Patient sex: F
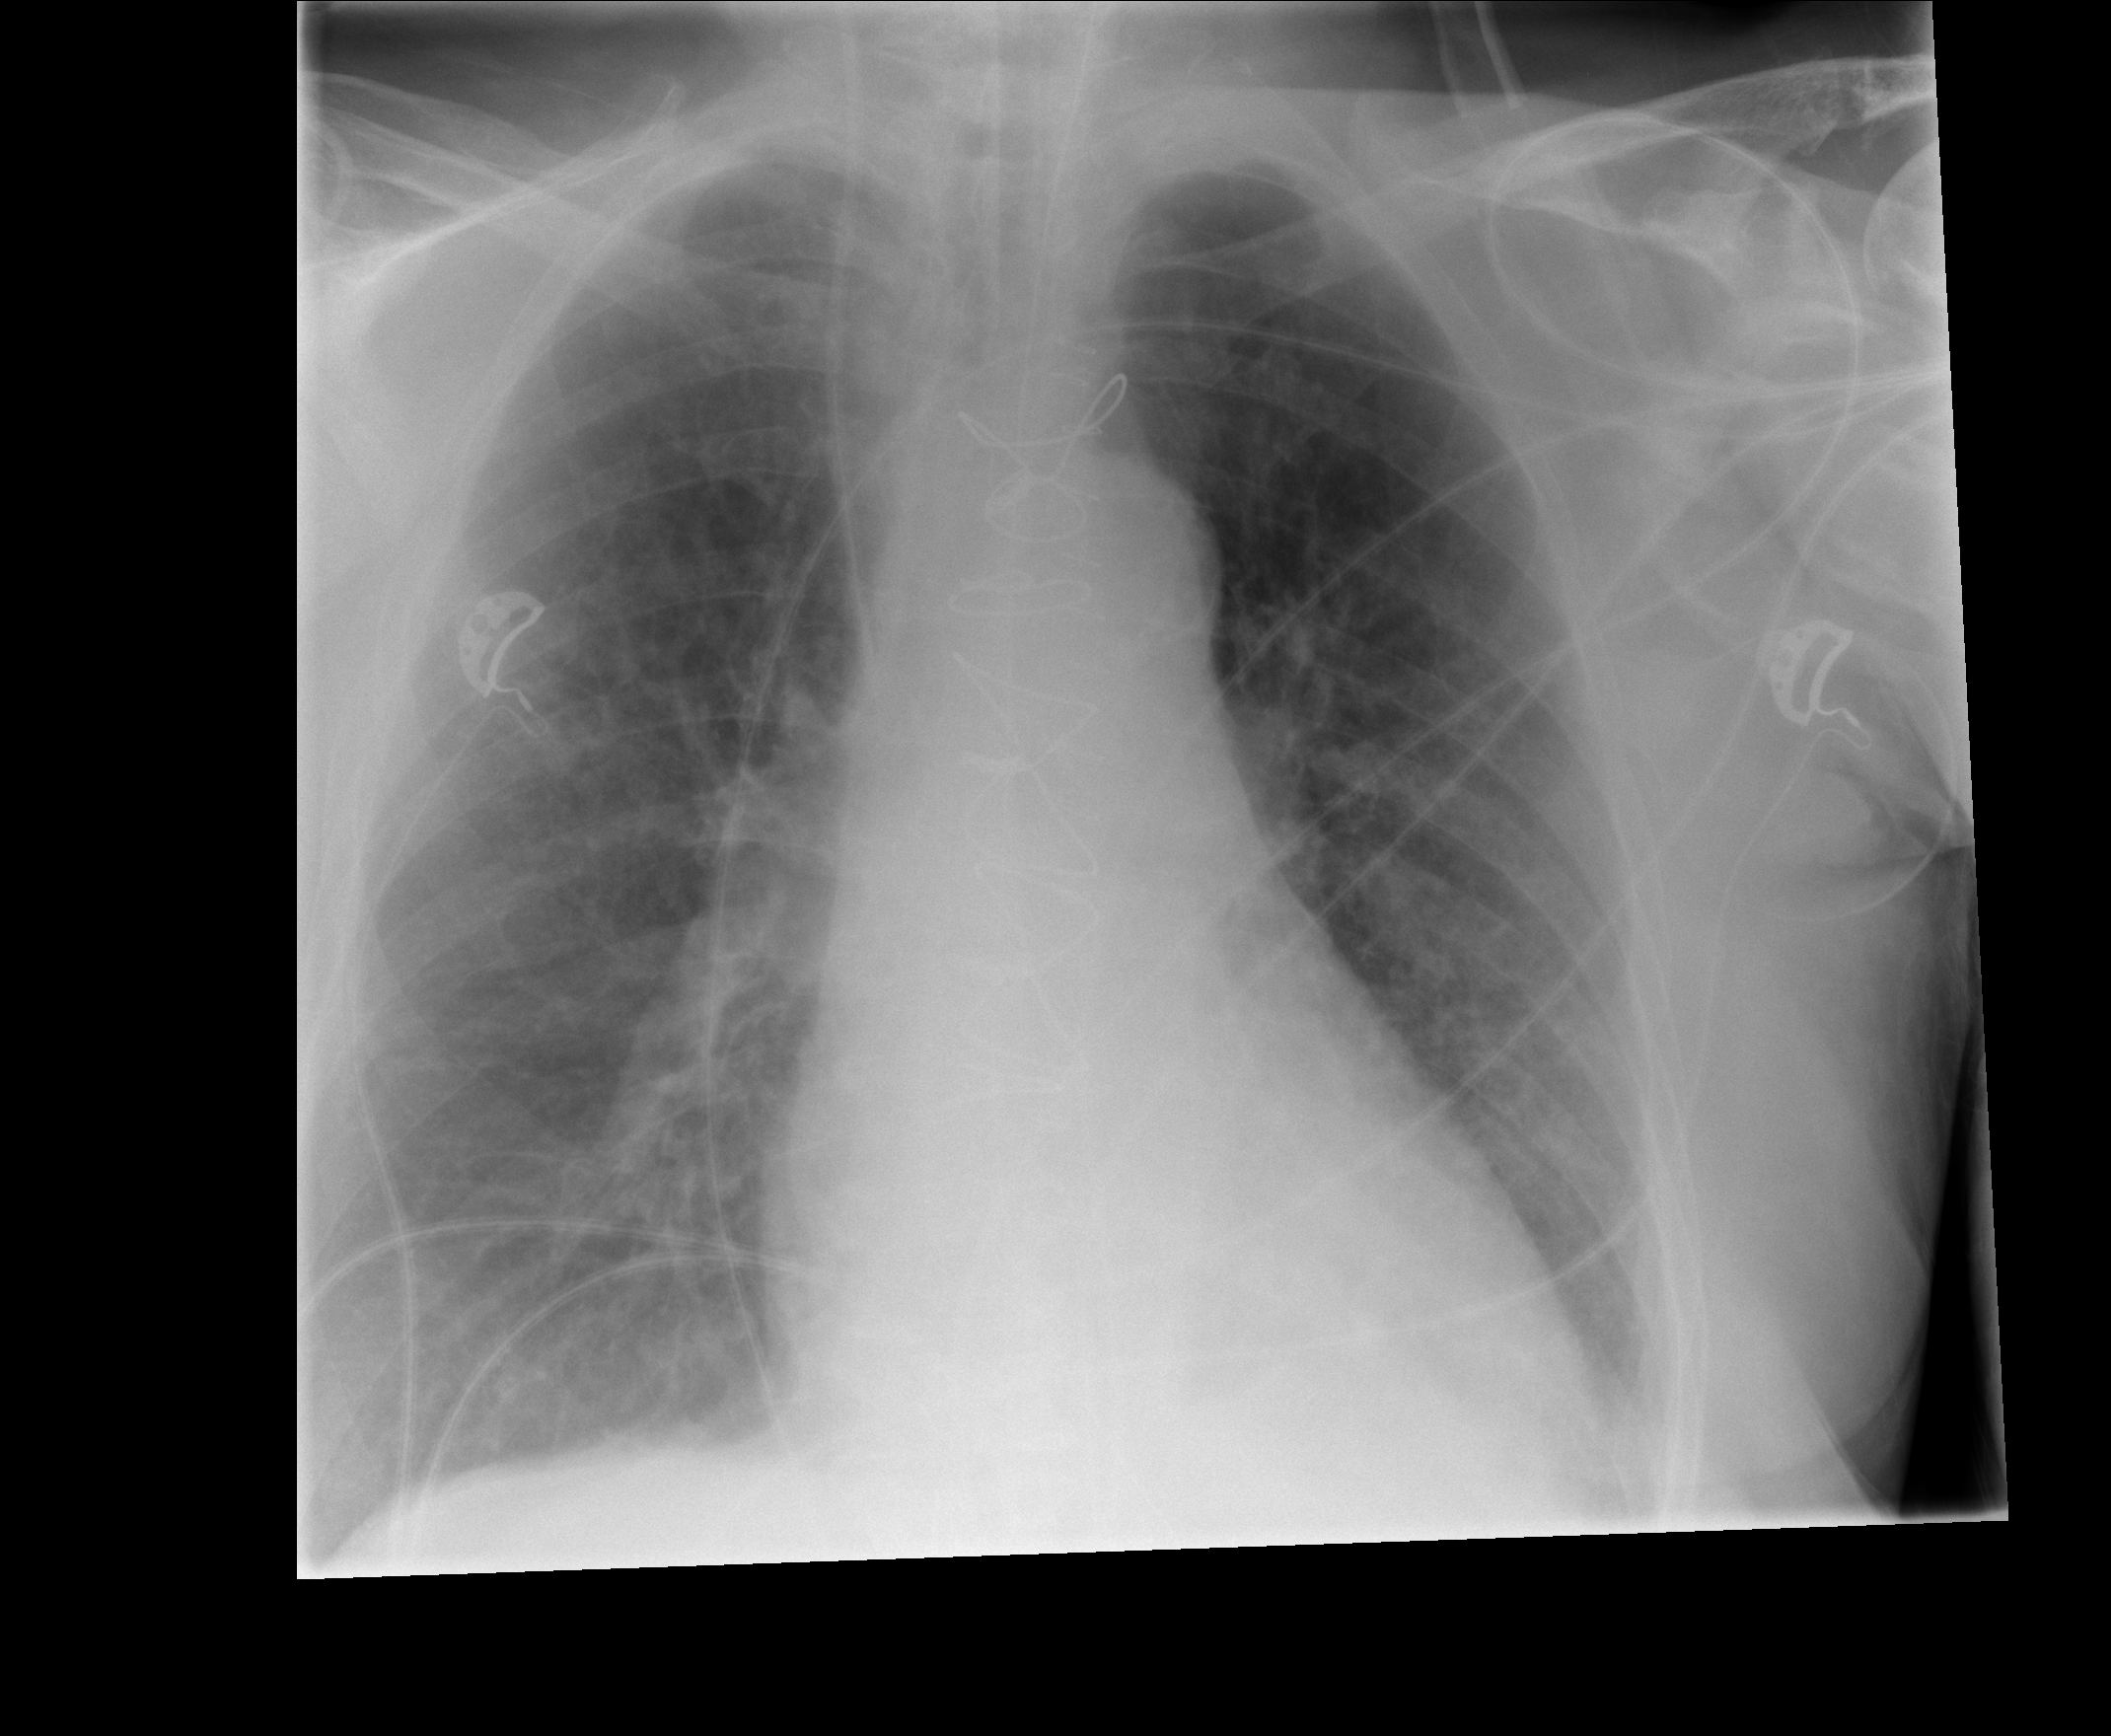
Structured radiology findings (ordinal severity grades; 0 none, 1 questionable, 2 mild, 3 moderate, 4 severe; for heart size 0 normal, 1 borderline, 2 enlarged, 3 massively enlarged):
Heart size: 2
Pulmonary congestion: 2
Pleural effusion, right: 2
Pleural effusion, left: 2
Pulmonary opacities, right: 0
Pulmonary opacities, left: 0
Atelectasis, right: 2
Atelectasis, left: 2